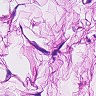
Metastatic tissue present: no